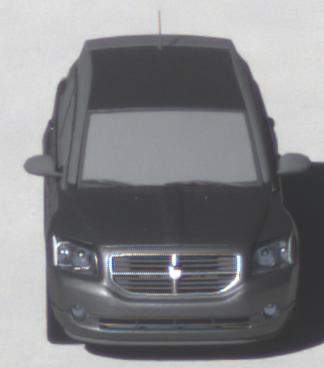
Make: Dodge
Model: Caliber 1.8
Detailed model: Caliber
Model produced from: 2006/06
Model produced until: 2009/03
Doors: 5
Color: gray
Road condition: dry road
Daytime: morning or afternoon
Contrast: high contrast